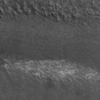
Label: not_dusty